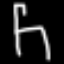
Label: chair